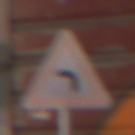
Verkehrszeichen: KurveLinks
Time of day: MorningAfternoon
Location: Outdoor (Urban)
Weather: Clear
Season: NotSpecified
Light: Natural